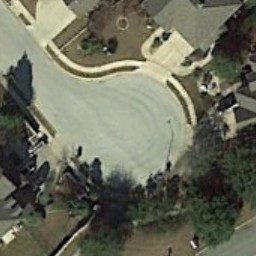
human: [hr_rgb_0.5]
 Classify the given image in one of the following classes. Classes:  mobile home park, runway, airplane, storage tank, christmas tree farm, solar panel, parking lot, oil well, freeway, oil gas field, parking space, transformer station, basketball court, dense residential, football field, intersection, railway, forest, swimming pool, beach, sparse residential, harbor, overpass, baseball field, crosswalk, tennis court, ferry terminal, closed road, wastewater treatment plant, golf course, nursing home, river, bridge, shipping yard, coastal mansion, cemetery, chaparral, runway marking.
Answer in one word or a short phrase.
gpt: closed road